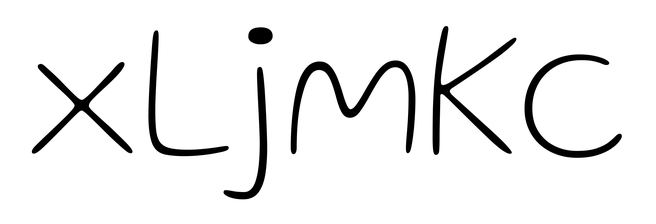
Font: Gluten_Thin